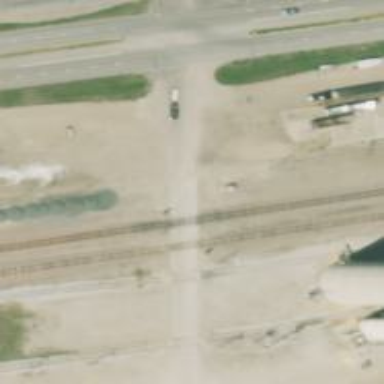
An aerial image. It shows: Railway level crossing.